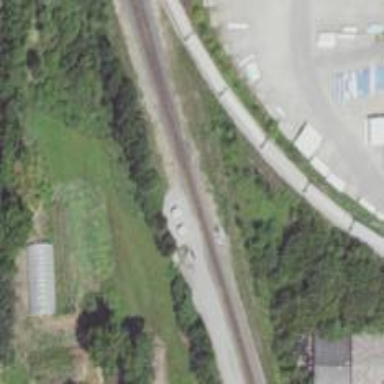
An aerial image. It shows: Railway spur junction.